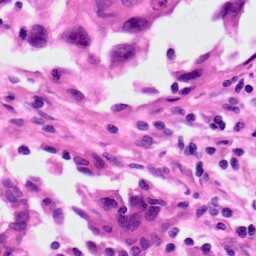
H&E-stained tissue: Lung